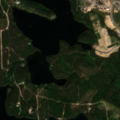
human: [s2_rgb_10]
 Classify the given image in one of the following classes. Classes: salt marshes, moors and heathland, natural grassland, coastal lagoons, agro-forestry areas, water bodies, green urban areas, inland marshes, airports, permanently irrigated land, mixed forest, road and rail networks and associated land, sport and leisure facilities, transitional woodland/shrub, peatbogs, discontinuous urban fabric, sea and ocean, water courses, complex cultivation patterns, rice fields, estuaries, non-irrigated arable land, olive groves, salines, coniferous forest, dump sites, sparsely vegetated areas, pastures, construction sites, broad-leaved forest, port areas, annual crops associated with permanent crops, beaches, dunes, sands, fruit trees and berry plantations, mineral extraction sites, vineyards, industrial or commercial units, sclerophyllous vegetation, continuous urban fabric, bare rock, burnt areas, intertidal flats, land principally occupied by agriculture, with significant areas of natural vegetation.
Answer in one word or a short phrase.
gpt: construction sites, coniferous forest, mixed forest, transitional woodland/shrub, water bodies